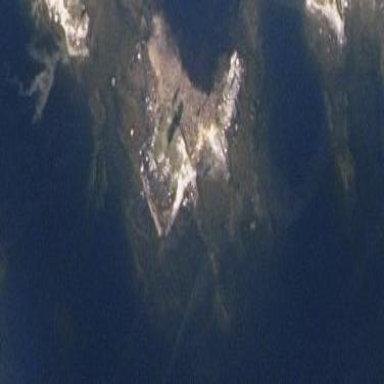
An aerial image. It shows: Islet in lake surrounded by water.